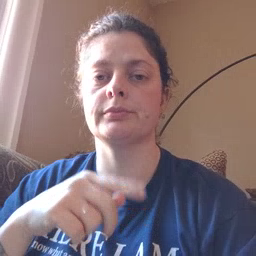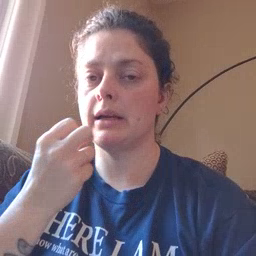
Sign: snack